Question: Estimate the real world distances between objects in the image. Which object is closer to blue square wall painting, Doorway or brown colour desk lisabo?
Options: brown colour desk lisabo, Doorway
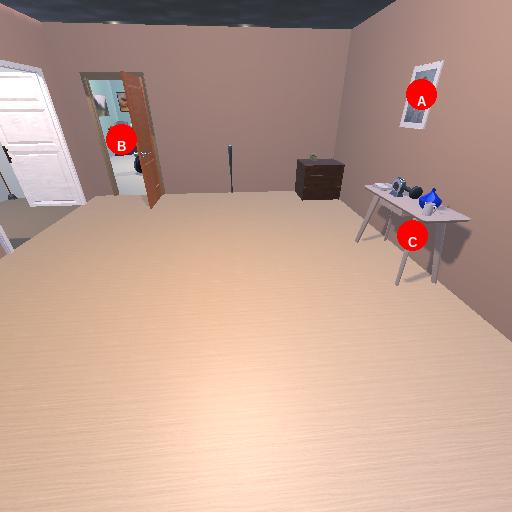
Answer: brown colour desk lisabo